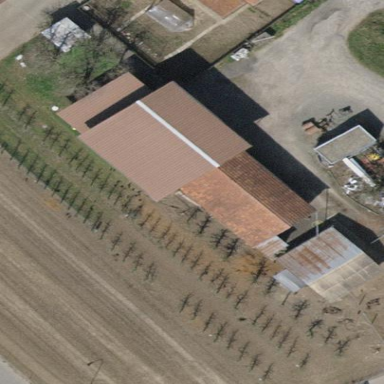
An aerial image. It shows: Orchard.